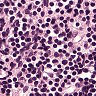
Metastatic tissue present: no